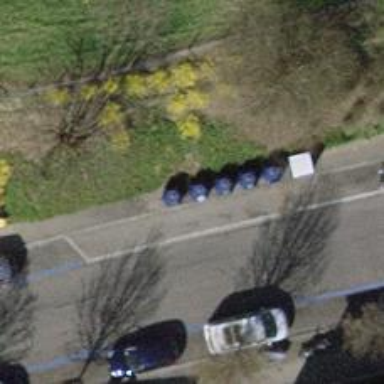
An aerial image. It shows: Recycling container for recycling.